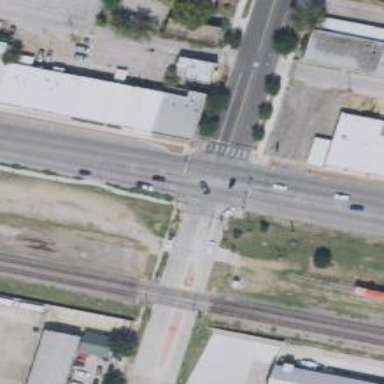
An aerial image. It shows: Crossing with marked lines on the road.